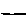
Label: line